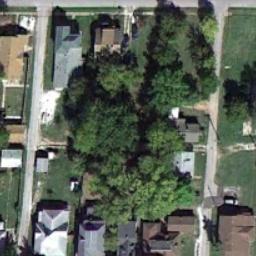
Label: residential